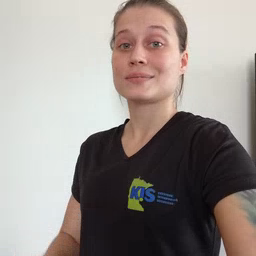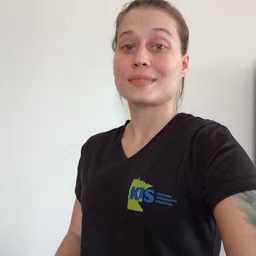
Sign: gift